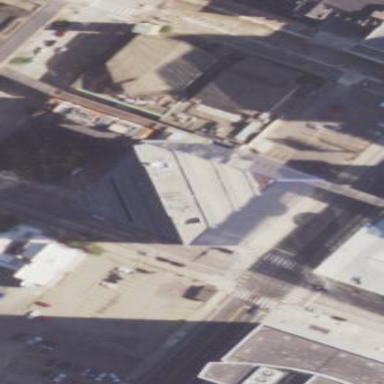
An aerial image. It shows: Office building.